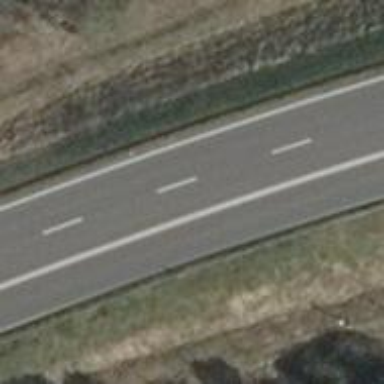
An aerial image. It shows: Trunk motorroad.